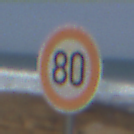
Verkehrszeichen: Geschwindigkeit80
Umgebung: Outdoor, Nature
Tageszeit: Midday
Wetter: PartlyCloudy
Licht: Natural
Jahreszeit: NotSpecified
Kontrast: MediumContrast